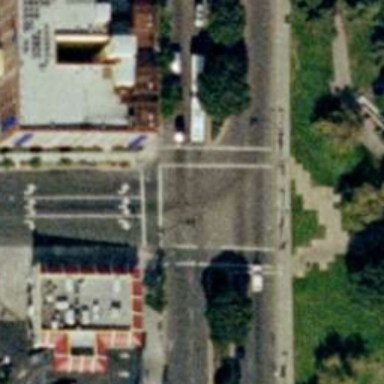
This is the intersection of t- .